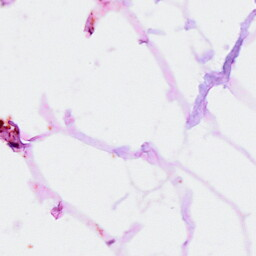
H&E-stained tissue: Breast